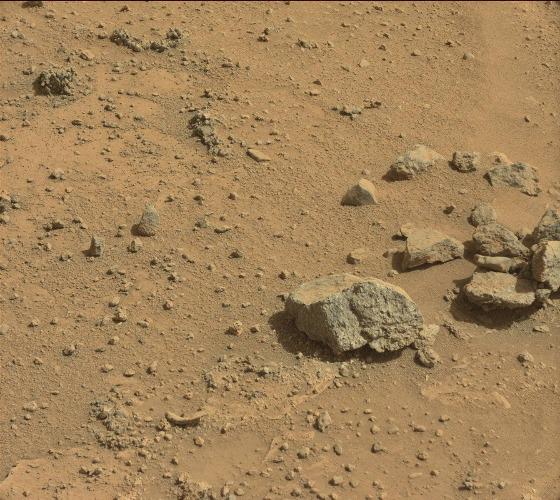
Terrain classes present: Bedrock, Gravel / Sand / Soil, Rock, Shadow